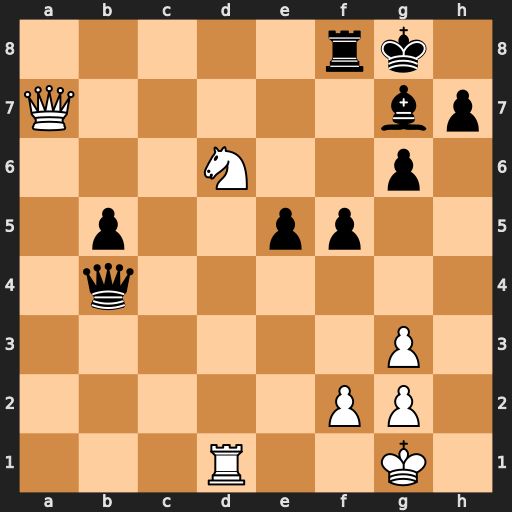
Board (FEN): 5rk1/Q5bp/3N2p1/1p2pp2/1q6/6P1/5PP1/3R2K1
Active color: w
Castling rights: -
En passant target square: -
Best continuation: Qa2+ Kh8 Nf7+ Rxf7 Qxf7